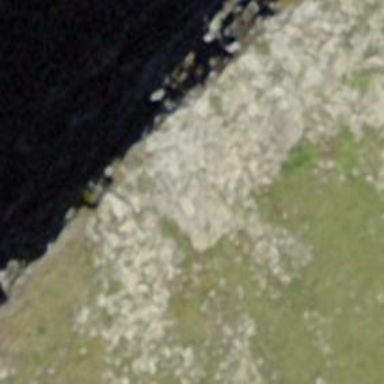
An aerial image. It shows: Cliff in nature.